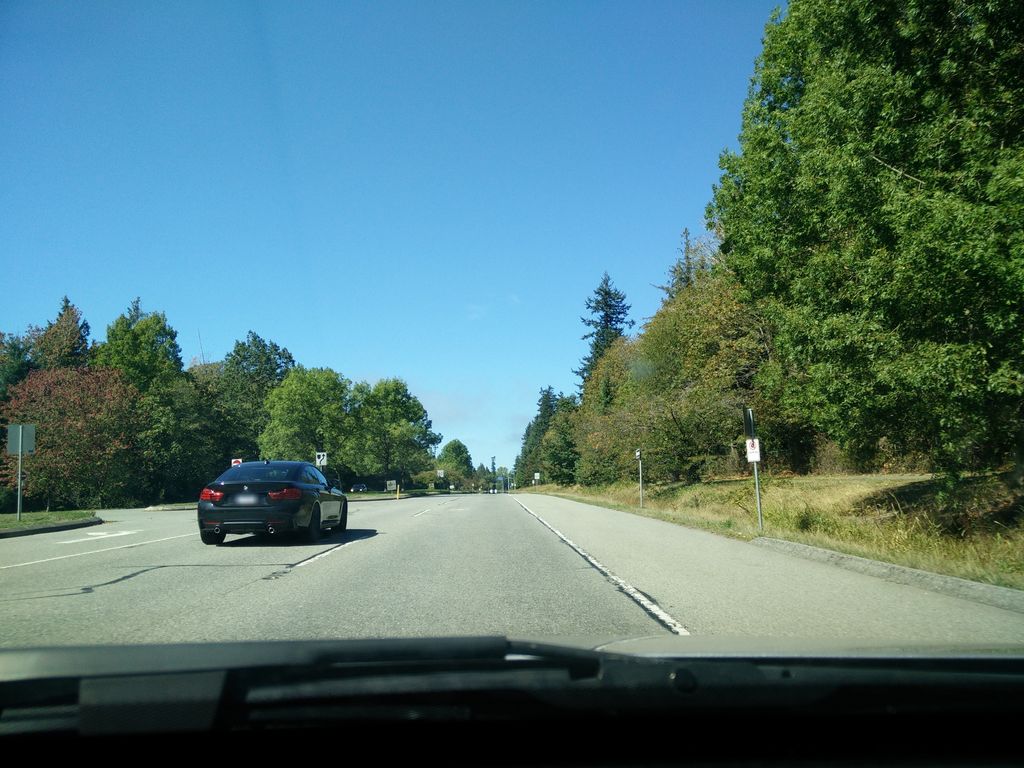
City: vancouver